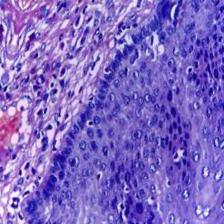
Diagnosis: Normal